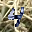
Label: 4